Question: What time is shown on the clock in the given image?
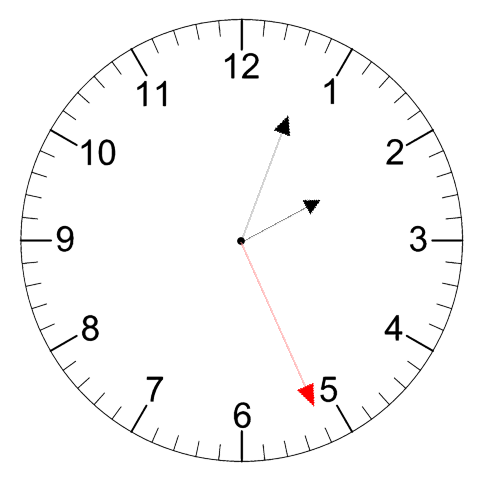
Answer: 02:03:26